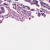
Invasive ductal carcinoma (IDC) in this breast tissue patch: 1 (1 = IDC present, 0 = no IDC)